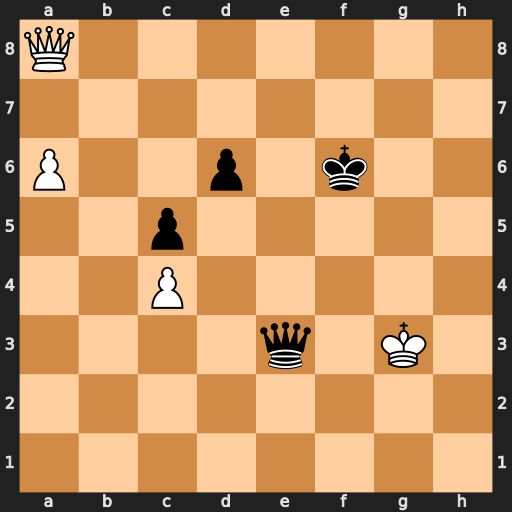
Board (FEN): Q7/8/P2p1k2/2p5/2P5/4q1K1/8/8
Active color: w
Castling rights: -
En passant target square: -
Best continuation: Qf3+ Qxf3+ Kxf3